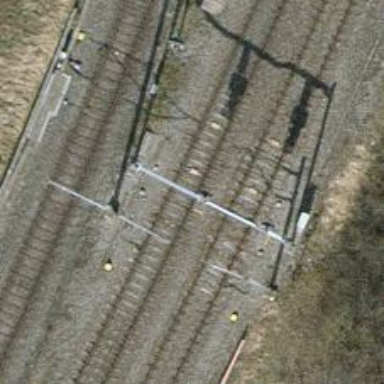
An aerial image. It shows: Railway signal.